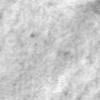
Label: no_change